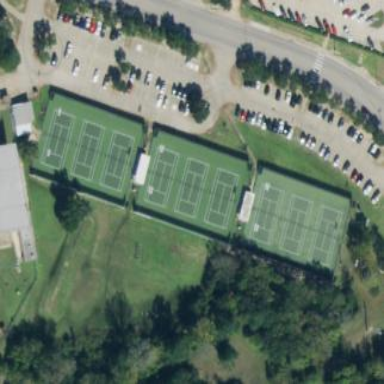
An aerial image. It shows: Tennis court on pitch.